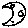
Label: moon